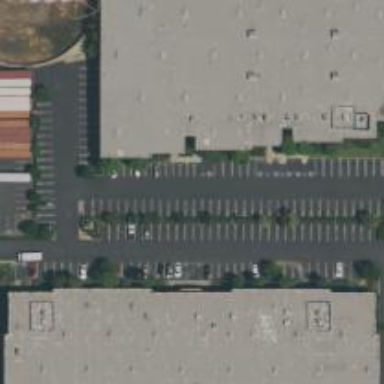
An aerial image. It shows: Warehouse building.